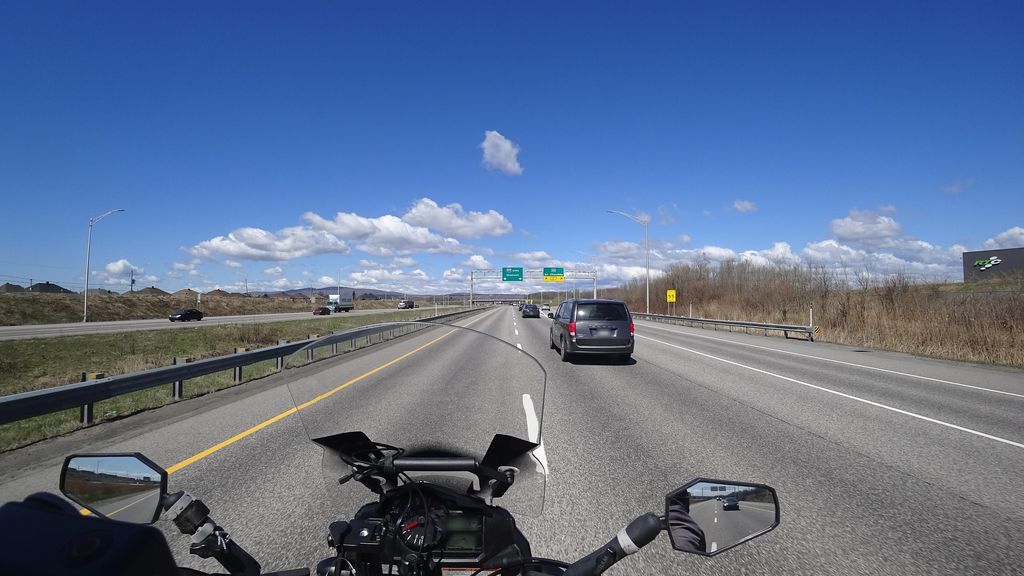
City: quebec_city